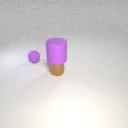
small brown metal cylinder below large purple rubber cylinder